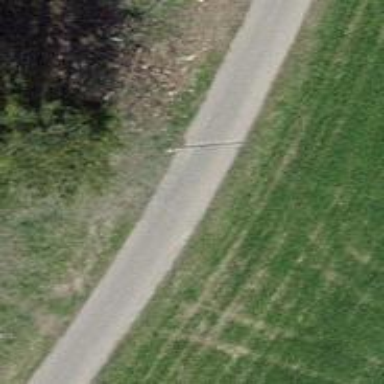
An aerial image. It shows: Steep track with grade 1 tracktype.